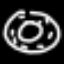
Label: donut